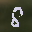
Label: 8